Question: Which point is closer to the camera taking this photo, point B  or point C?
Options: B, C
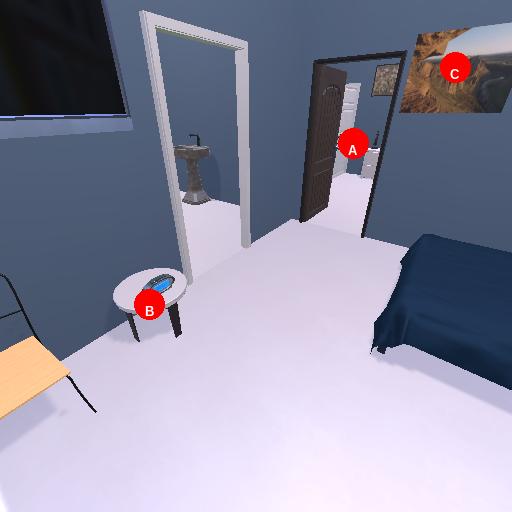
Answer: B